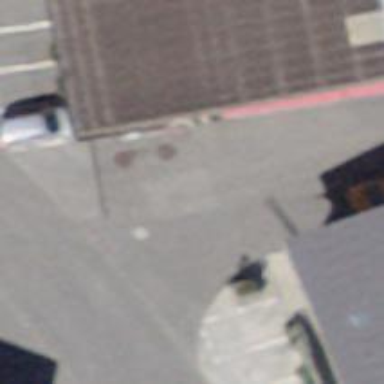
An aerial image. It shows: Emergency access point on the road.